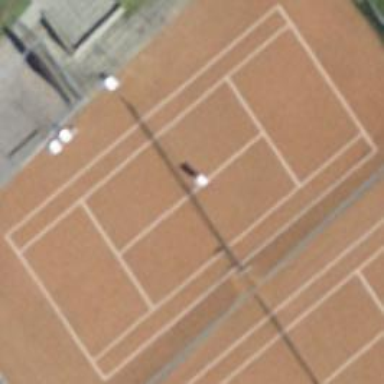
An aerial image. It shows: Tennis court on pitch designated for leisure land.